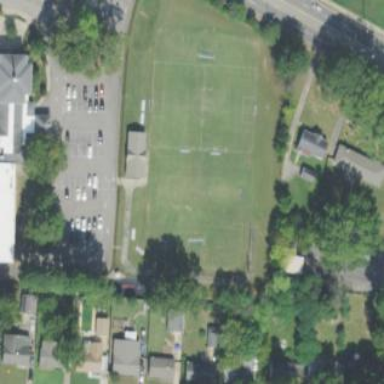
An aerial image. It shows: Soccer pitch designated for leisure and sports activities.